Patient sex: M
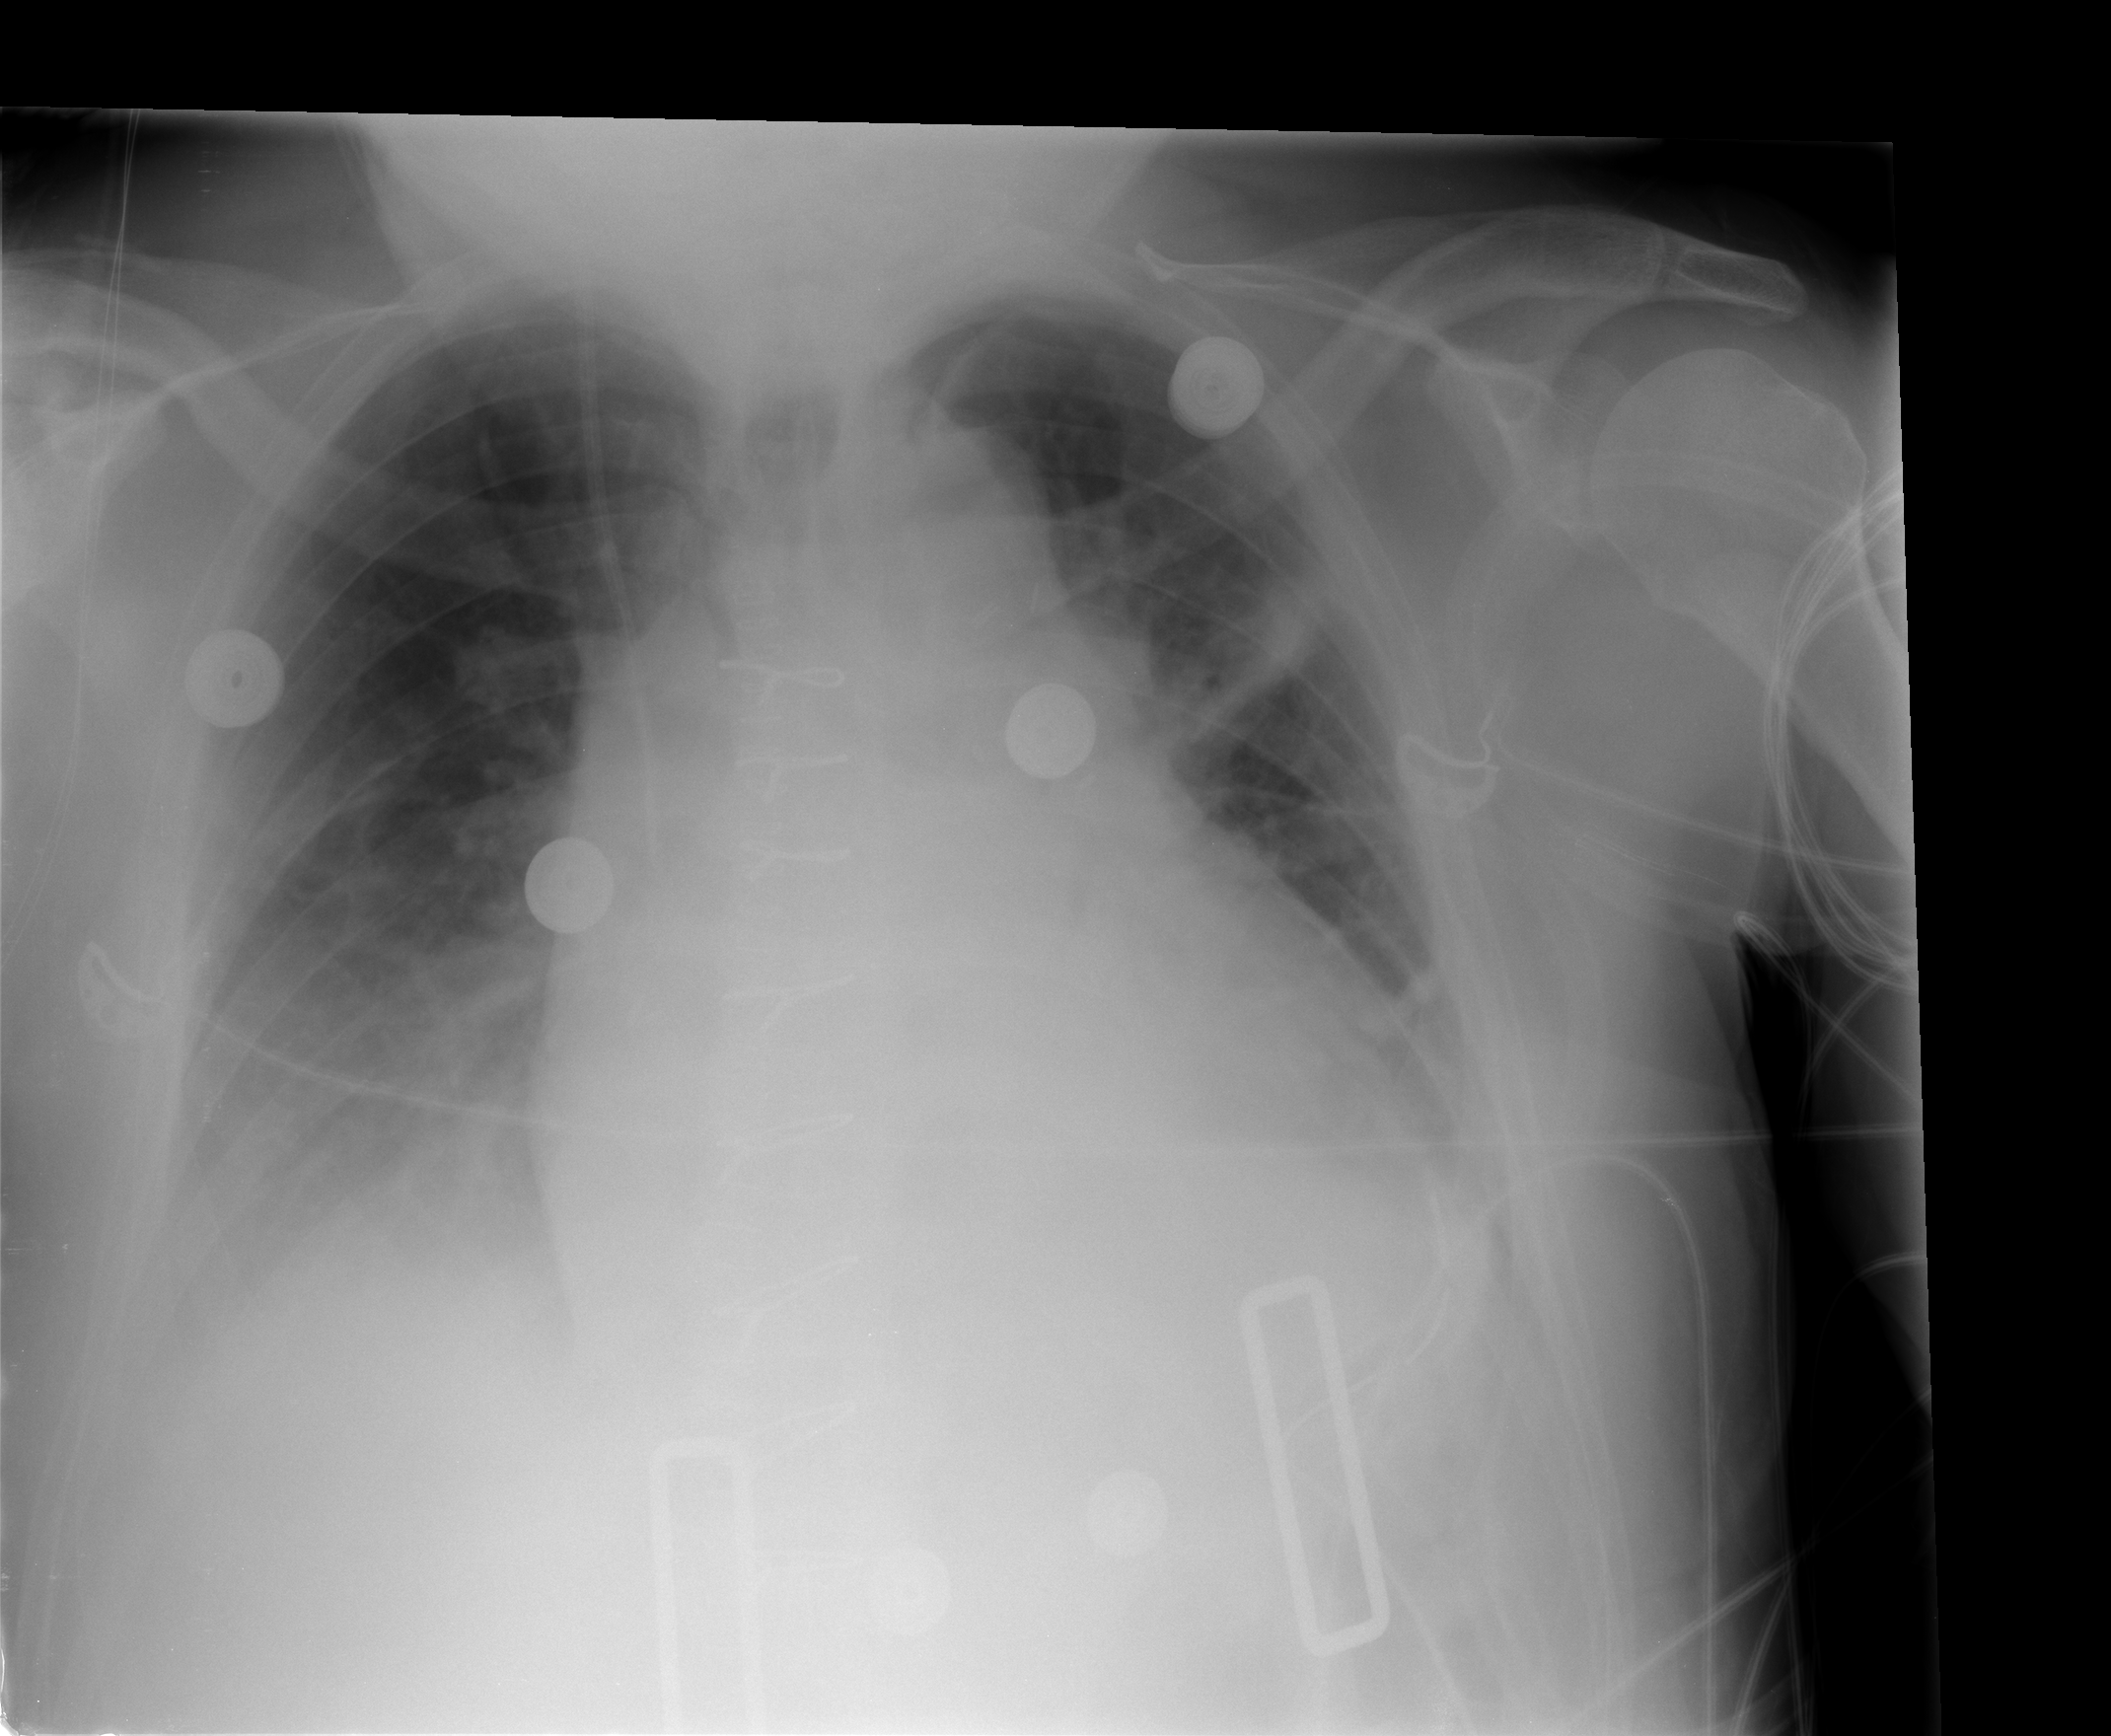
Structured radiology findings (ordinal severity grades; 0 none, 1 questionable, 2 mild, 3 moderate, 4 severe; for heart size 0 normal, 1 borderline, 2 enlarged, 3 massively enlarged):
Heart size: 2
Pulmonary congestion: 2
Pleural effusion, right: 3
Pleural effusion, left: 2
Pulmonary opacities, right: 0
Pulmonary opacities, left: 0
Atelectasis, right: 2
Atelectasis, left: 2